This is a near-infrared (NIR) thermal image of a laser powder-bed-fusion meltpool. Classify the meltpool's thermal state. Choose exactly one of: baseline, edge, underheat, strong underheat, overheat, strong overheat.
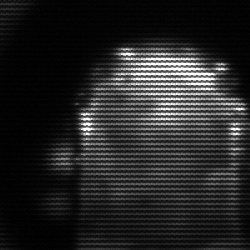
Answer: baseline